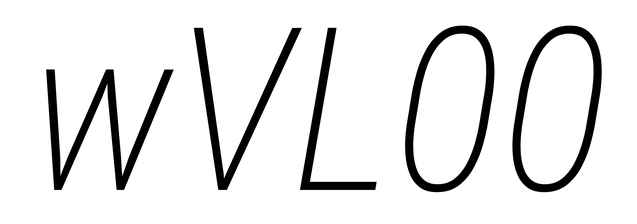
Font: Roboto-Italic_Condensed_ExtraLight_Italic